九年级 · 度量几何学
如图, $\triangle A D E \sim \triangle A C B, D E=5, S_{\triangle A D E}: S_{\text {四边形BCED }}=9: 16$, 则 $B C$ 为 $(\quad)$

  (第 2 题)

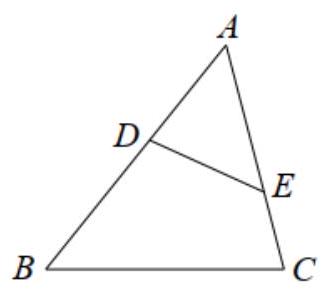
A. 8
  B. $\frac{20}{3}$
  C. $\frac{25}{3}$
  D. 10

答案: C
解析: 根据 $S_{\triangle A D E}: S_{\text {四边形BCED }}$ 的比, 可得 $S_{\triangle A D E}: S_{\triangle A C B}$ 的比, 利用面积比是相似比的平方,可得 $\frac{D E}{B C}$, 从而可得答案.

【详解】解： $\because S_{\triangle A D E}: S_{\text {四边形 } B C E D}=9: 16$,

$\therefore S_{\triangle A D E}: S_{\triangle A C B}=9: 25$,

$\therefore$ 相似比为 $k=3: 5$, 即 $\frac{D E}{B C}=\frac{3}{5}, \frac{5}{B C}=\frac{3}{5}$,

$\therefore B C=\frac{25}{3}$;

故选: C.

【点睛】本题考查了形似三角形的性质, 解题的关键是掌握面积比是相似比的平方.